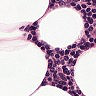
Metastatic tissue present: no